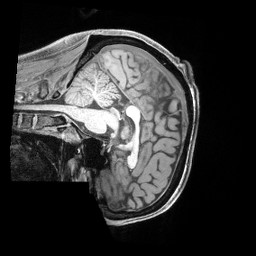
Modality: T1w
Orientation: sagittal
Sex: male
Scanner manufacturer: siemens
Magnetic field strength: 3 T
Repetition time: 2.4 s
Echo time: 0.00222 s